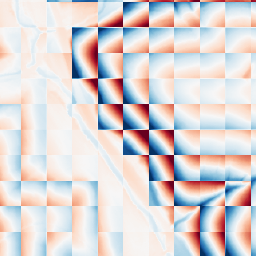
Category: wavelet
Decomposition family: wavelet_biorthogonal
Decomposition parameters: wavelet: bior1.3
level: 5
Upsampling method: nearest
Upsampling parameters: scale: 2
Upsampling scale: 2